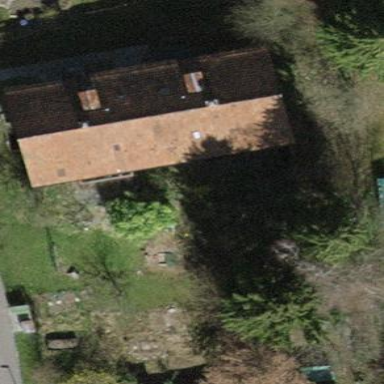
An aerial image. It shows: Building with tile roof.